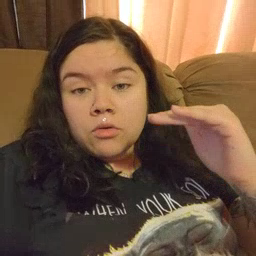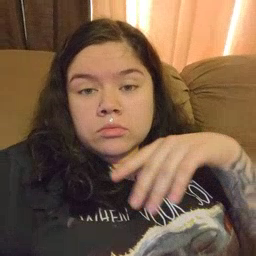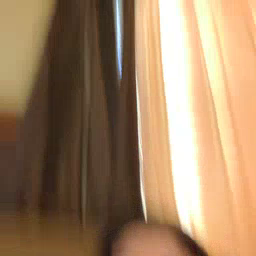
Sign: child